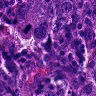
Metastatic tissue present: yes